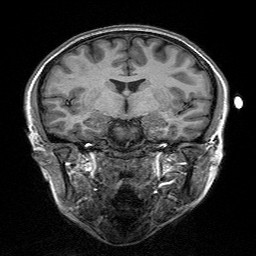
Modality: T1w
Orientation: sagittal
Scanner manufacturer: siemens
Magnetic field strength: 3 T
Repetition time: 2.3 s